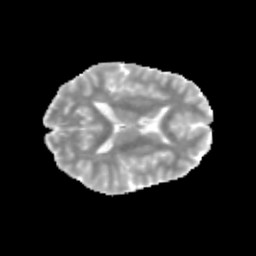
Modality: MD
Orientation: axial
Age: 13
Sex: female
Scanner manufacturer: siemens
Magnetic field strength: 3 T
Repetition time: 3.8 s
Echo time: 0.07 s